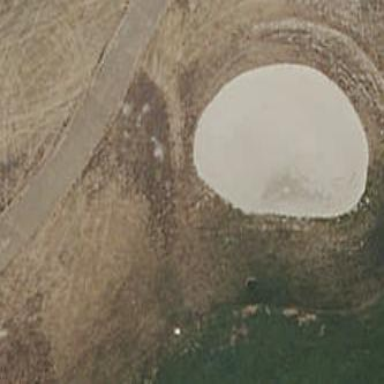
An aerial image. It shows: Golf bunker.